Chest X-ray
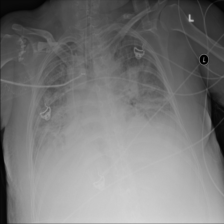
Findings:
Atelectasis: negative
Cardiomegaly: negative
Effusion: negative
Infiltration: positive
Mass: negative
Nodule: negative
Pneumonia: negative
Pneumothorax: negative
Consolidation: negative
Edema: negative
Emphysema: negative
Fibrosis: negative
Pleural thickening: negative
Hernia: negative